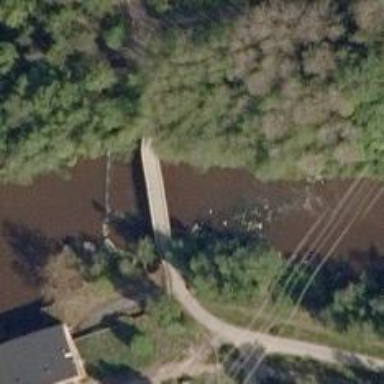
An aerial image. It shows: Scene featuring rapids in waterway.